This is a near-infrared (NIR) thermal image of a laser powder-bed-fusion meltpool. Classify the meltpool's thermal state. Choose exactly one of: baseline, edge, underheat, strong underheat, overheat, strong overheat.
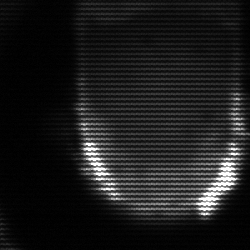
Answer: baseline